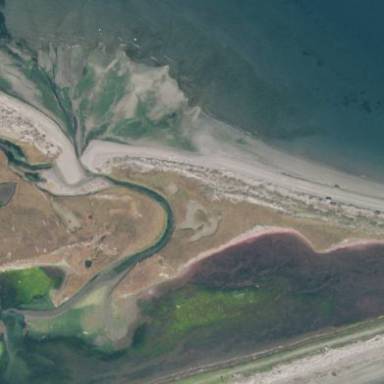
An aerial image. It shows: Tidal wetland characterized by saltmarsh vegetation.